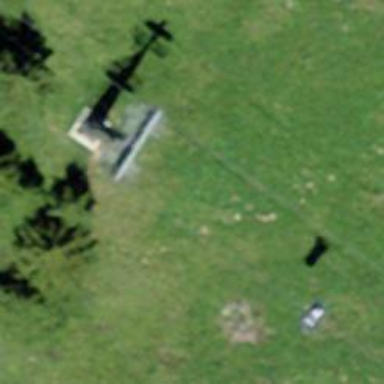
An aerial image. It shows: Pylon for aerialway.